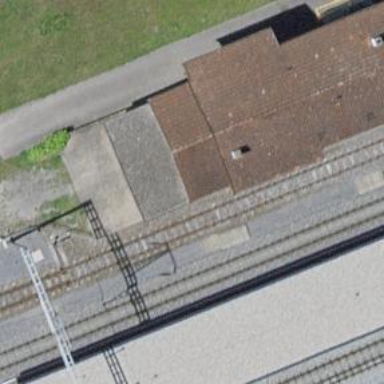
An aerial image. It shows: Train station building.